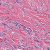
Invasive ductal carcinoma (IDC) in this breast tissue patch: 1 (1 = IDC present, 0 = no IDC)